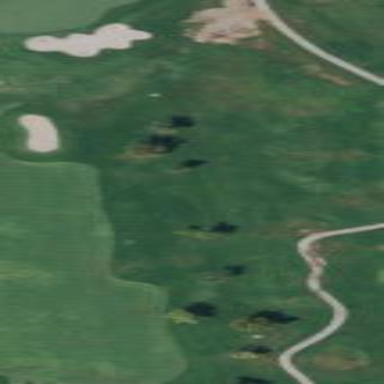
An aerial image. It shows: Rough grassy area used for golf.